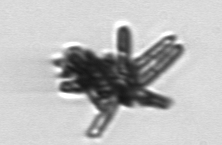
Label: Thalassionema